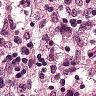
Metastatic tissue present: no